Question: I'm trying to output HTML into a textbox and not have it break the textbox.
I'd like it so in the textbox I could have HTML in there, such as spans, h1s, h2s, etc. Each time I try do this the textbox breaks.

I've tried: stripslashes(), decoding the html and re-encoding it. I'm sure there's a simple function that does this but I can't seem to find it.
Any help is appreciated.
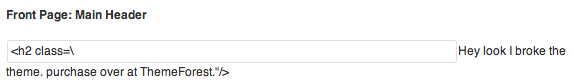
Answer: As Seth suggests, you should use <URL>.
This way, a string like this:
'''
$str = htmlentities("A 'quote' is <b>bold</b>");
'''
Will be converted to this:
'''
$str = "A 'quote' is &lt;b&gt;bold&lt;/b&gt;";
'''
When outputted to the page, it will show '&lt;' properly as '<', etc.